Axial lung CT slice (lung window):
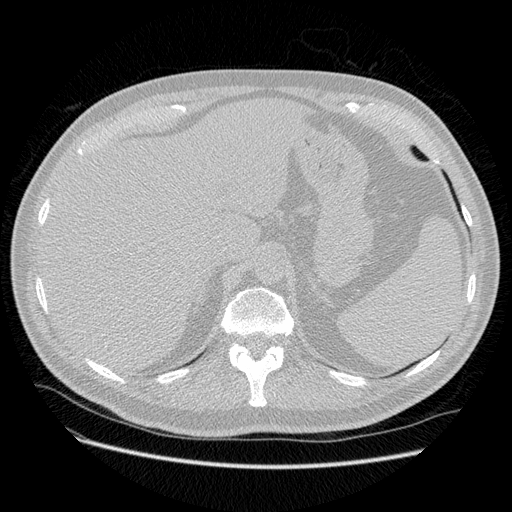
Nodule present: no